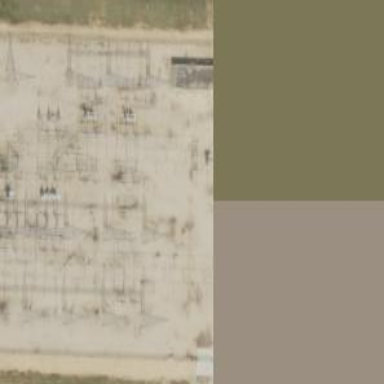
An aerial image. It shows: Switch used for power control.